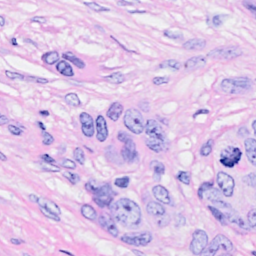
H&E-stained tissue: Breast